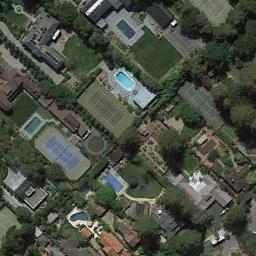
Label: tennis_court